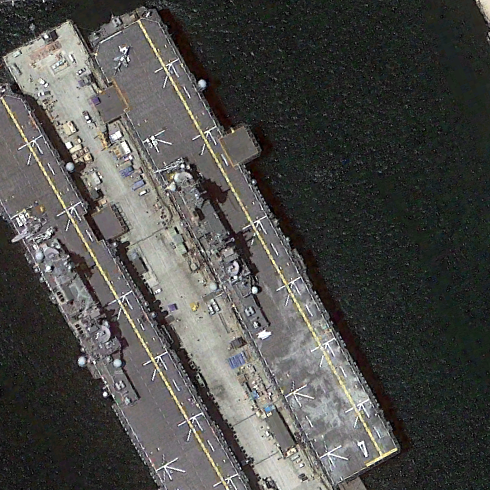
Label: assault